Field crop: tomato
Growth stage: 2
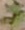
Species: solanum